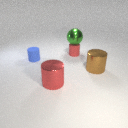
large red metal cylinder to the left of large brown metal cylinder